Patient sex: M
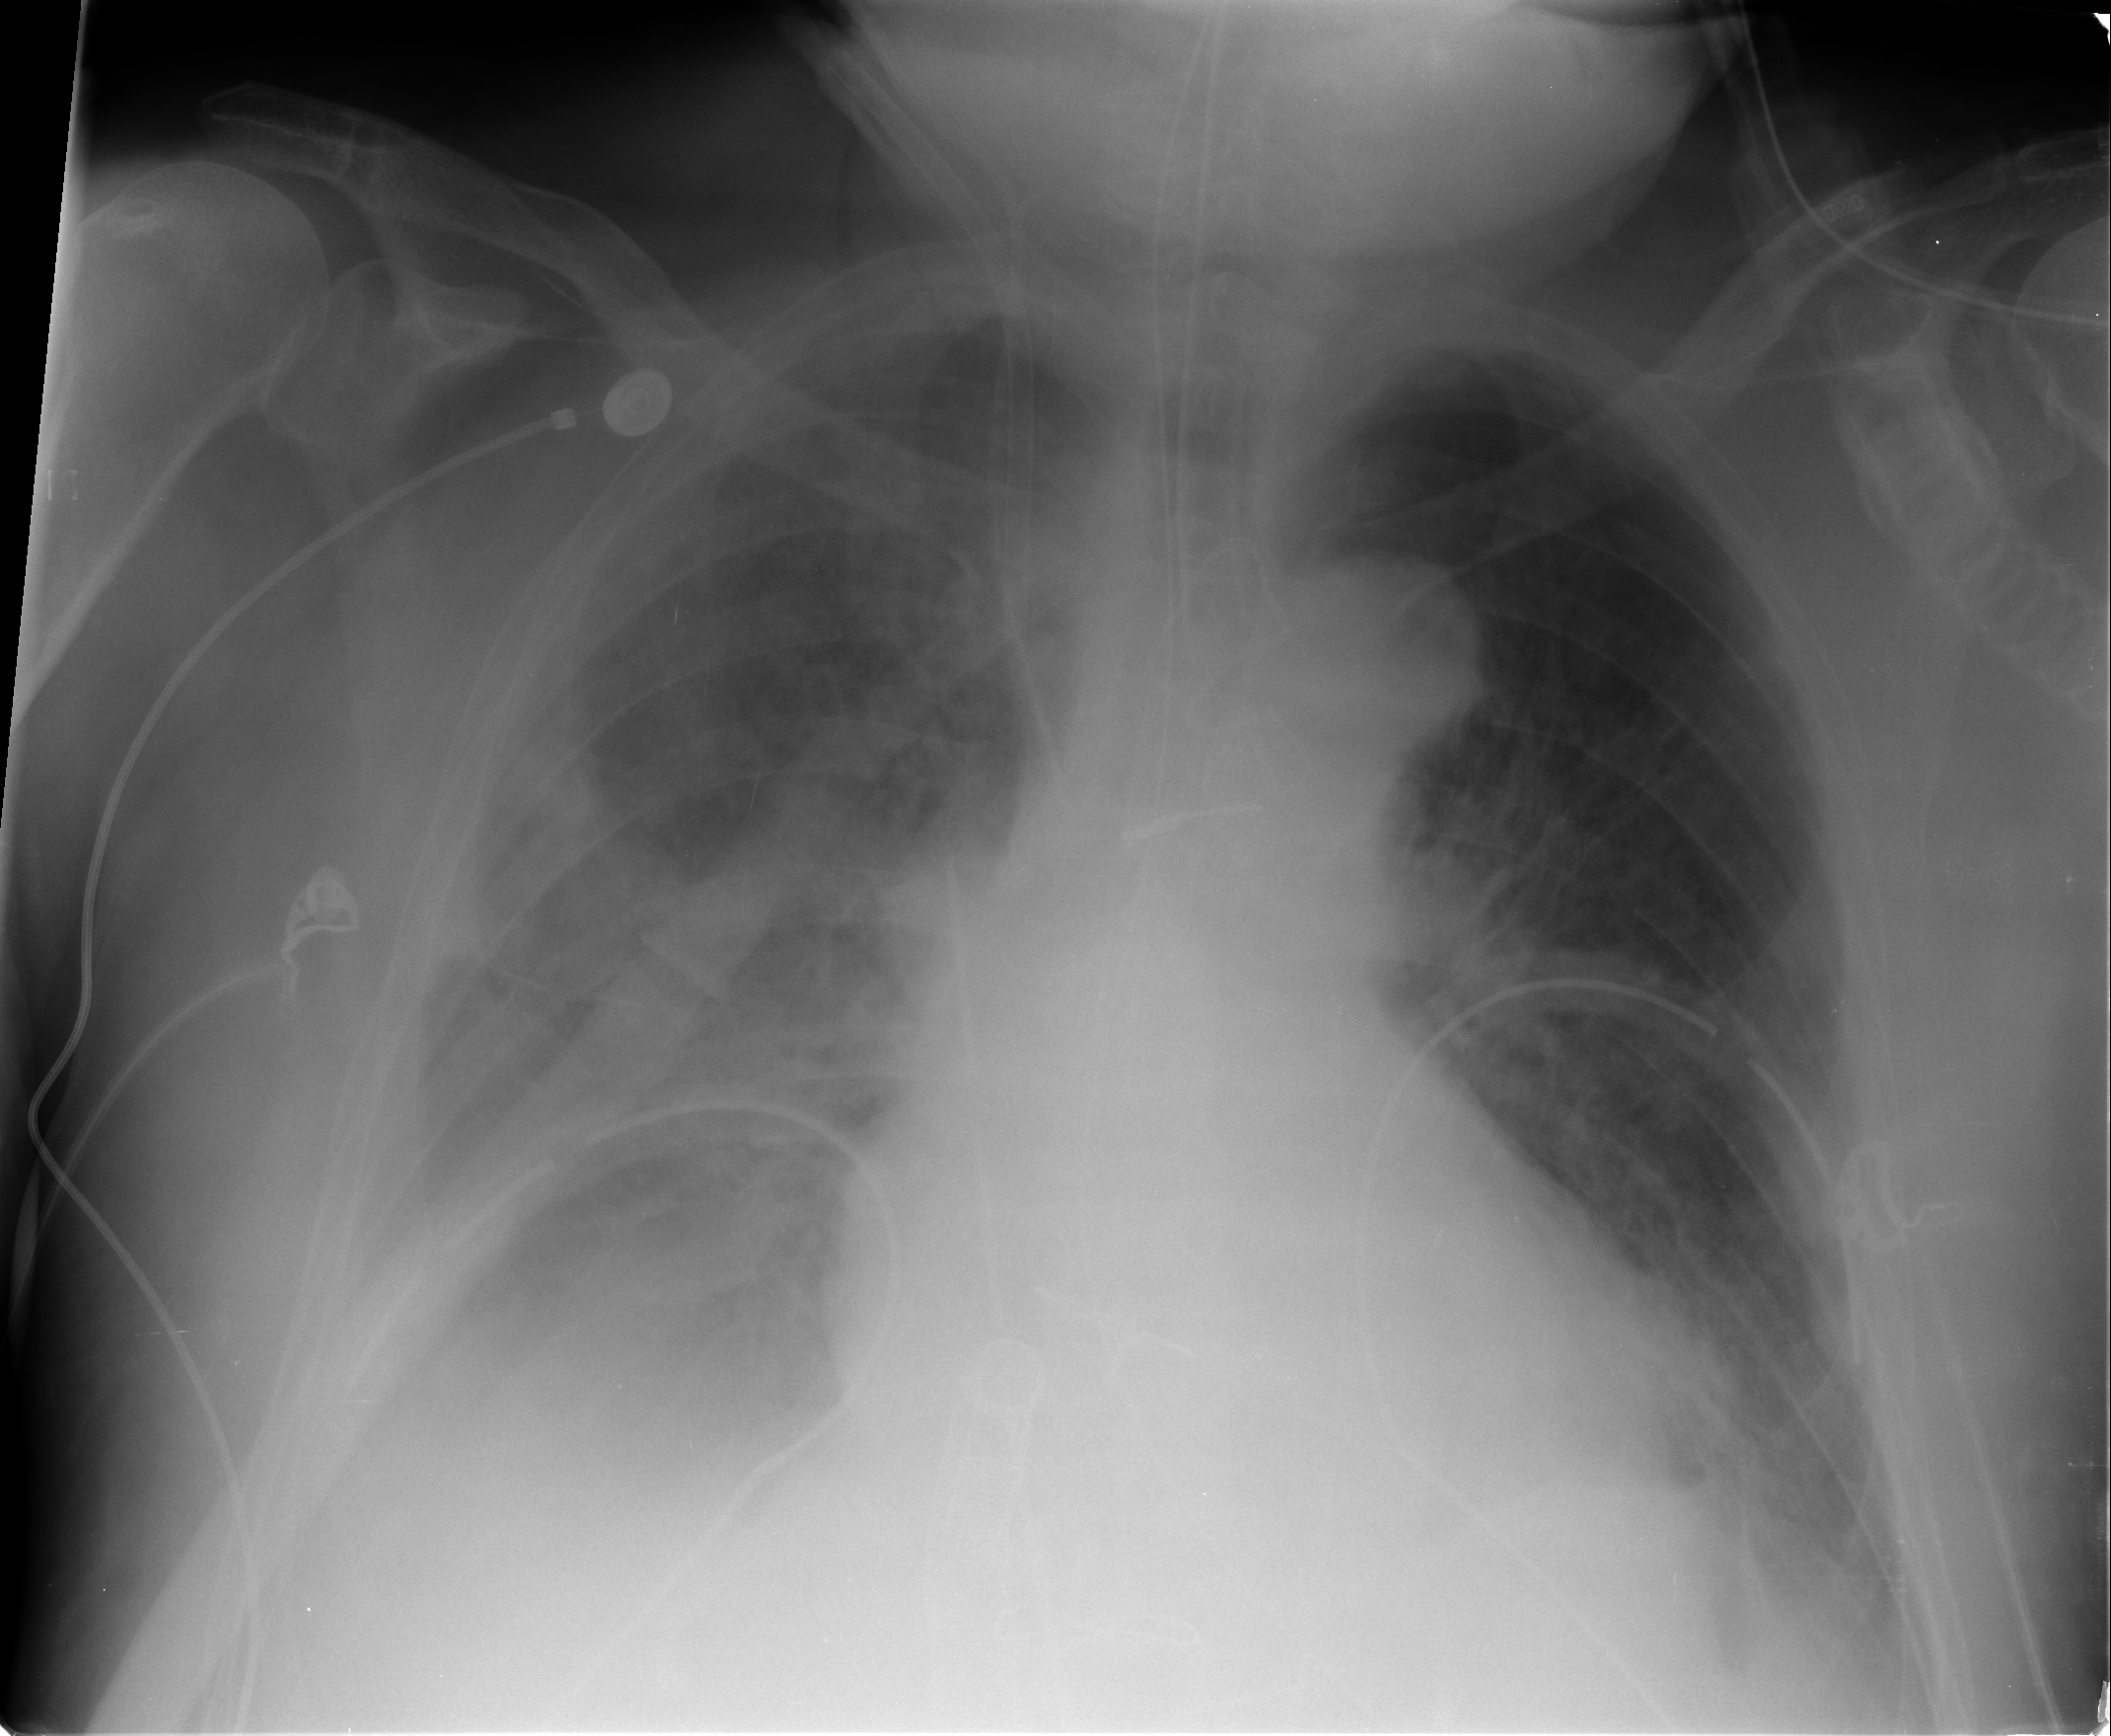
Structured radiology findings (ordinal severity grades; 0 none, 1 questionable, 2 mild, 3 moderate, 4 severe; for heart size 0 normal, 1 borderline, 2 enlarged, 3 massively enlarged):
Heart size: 1
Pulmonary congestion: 2
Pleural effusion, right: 2
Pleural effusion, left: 1
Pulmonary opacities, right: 3
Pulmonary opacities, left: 0
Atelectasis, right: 2
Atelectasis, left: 2